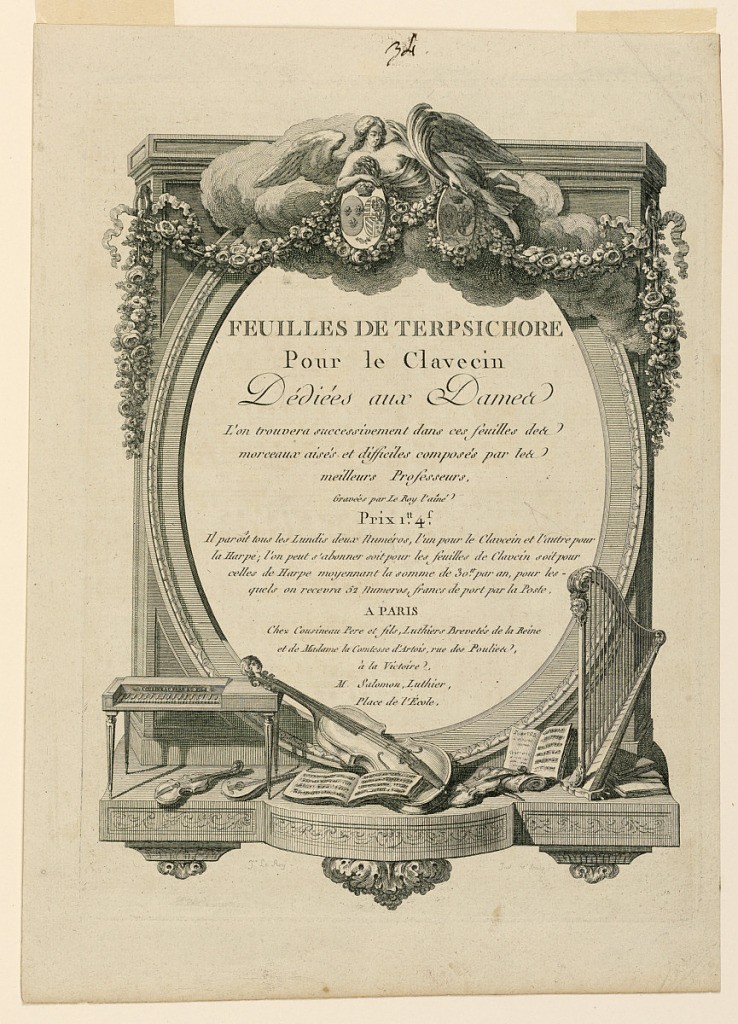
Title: Title Page, "Feuilles de Terpsichore Pour le Clavecia"
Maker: Jacques Le Roy, French, 1739–1789?
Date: ca. 1790
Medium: Etching and engraving on paper
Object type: Print
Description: A bracket with a frame, shown in perspective, has, at top, a garland and an angel sitting on clouds and leaning on the joined coats-of-arms of Louis XVI and Marie Antoinette; at bottom: musical instruments including a clavicord, a violin, and a harp and music books; at center: an ovoidal opening with the title as given and "Dediées aux Dames / L'on trouvers successivement …." Below the design: "Ja Le Roy".